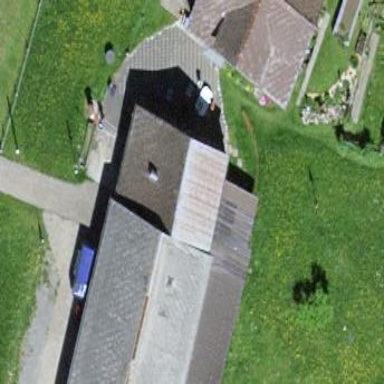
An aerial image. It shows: Farm auxiliary building with gabled roof.